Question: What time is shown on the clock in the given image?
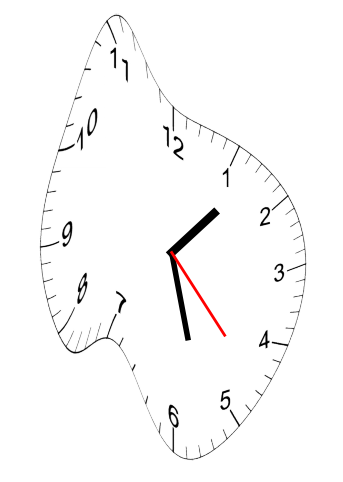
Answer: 01:27:23